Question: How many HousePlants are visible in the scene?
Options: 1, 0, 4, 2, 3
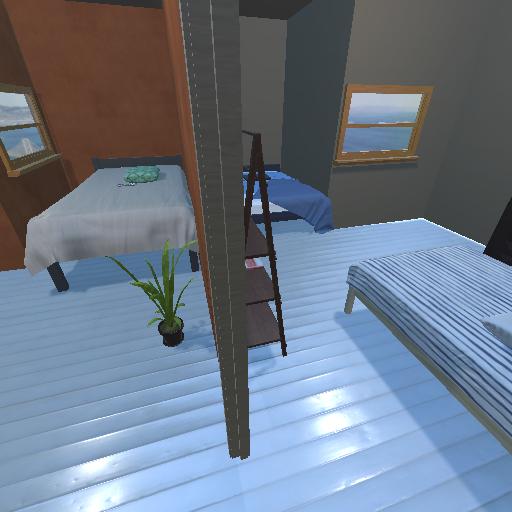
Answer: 1